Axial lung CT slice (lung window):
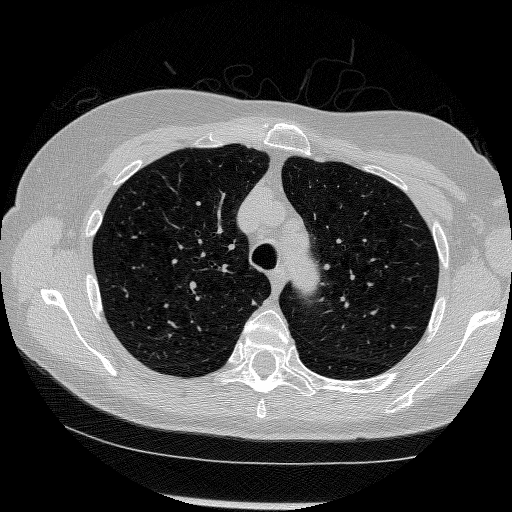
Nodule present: no